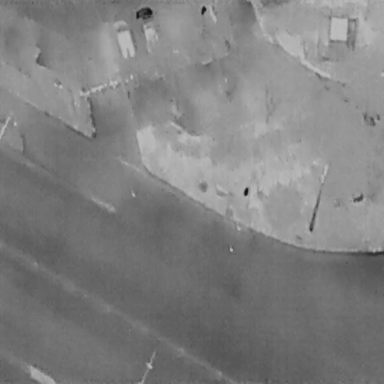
There are three objects shown in the infrared image, including two Cars, and a Person.